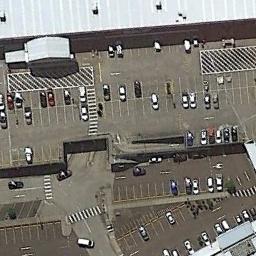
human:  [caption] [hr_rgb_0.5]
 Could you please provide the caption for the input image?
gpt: The parking lot is full of cars next to some buildings .

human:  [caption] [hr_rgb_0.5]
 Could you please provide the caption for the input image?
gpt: There are numerous different colored cars in the parking lot .

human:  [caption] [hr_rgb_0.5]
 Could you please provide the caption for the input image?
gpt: The parking lot has some parked cars but lots of parking spaces are still empty .

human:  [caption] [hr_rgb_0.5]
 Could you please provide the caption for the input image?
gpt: Six rows of cars were parked in the parking lot .

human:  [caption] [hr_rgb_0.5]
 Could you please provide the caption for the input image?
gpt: There are some cars on the parking lot beside a white building .